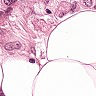
Metastatic tissue present: yes